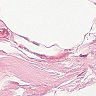
Metastatic tissue present: no